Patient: sex F, age 60
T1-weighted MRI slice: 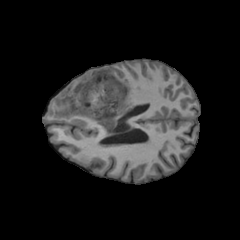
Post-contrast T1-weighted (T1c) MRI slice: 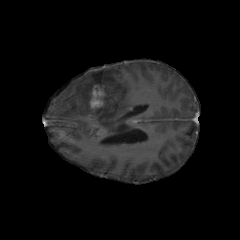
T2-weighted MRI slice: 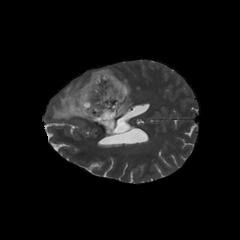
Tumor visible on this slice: yes
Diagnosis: Astrocytoma, IDH-mutant
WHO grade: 3